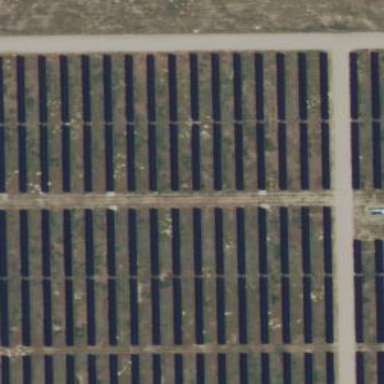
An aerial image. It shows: Solar power generator with photovoltaic panels.